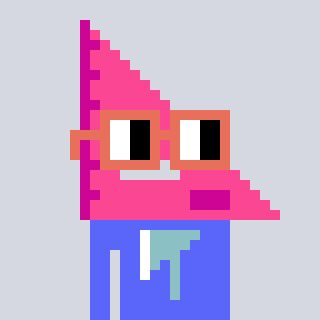
a pixel art character with square orange glasses, a squadron ruler-shaped head and a purple-colored body on a cool background